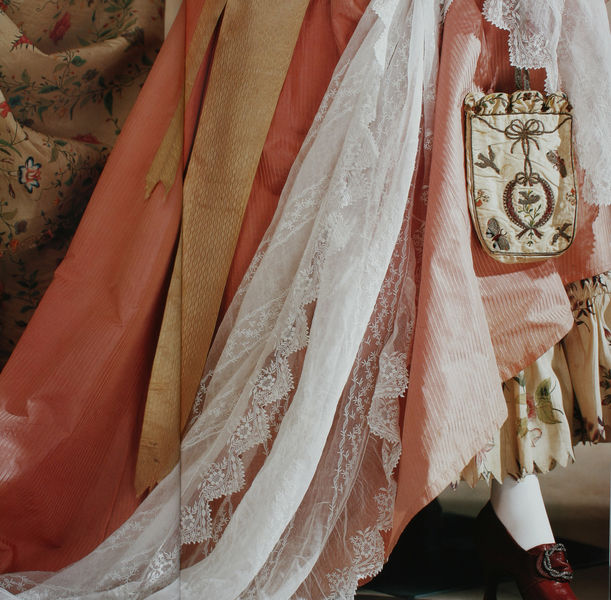
Titel: Kleid (Robe à l'anglaise) - Detail
Standort: Kyoto (Japan)
Institution: Kyoto Costume Institute
Schlagwörter: adler, blätter, fuß, schatten, vogel, weiß, ocker, ausschnitt, blumen, braun, elegant, frankreich, frau, kleid, licht, orange, blüten, rose, rot, tuch, beige, mode, muster, ornament, rock, band, barock, falten, kleidung, samt, silber, spitze, vorhang, vögel, bestickt, gewand, gold, kostüm, reich, schnur, schnüre, stickerei, stoff, saum, spitzen, schleifen, renaissance, rosa, seide, schärpe, schleppe, farbig, ballet, schuhe, tüll, schichten, blümchen, könig, papst, bordüre, gardine, detail, jaune, floral, ornamente, streifen, robe, kordel, strumpf, faltenwurf, rüschen, transparent, naht, foto, fotografie, photographie, schnalle, strümpfe, cour, unterrock, blumenmuster, blanc, herrscher, beutel, tasche, schuh, kranz, schmetterling, brokat, damast, puppe, girlanden, tracht, fragment, wappen, zacken, biedermeier, schnörkel, geblümt, farbfoto, leder, strumpfhose, durchsichtig, rouge, rötlich, viktorianisch, garderobe, königlich, schnallenschuh, volant, gestickt, absatz, femme, teuer, gewebe, borde, emblem, textil, fleurs, fleur, taft, ludwig, gaze, boucle, broderie, costume, unterkleid, nähte, rote schuhe, oiseau, louis, täschchen, pied, tapisserie, bedruckt, dentelle, habit, photo, soie, roter schuh, bas, tissu, ludwig xiv, chaussure, bourgeoisie, noblesse, geklöppelt, couture, stofftasche, tissus, lacroix, rayure, talon, sac, noble, weiße socken, ruban, stickereine, blweiss, weisse struempfe, schichte, blason, étoffe, tissue, poche, jupon, lrobe, pochette, élégance, traditionnel, touge, chausson\, jupons, sace, 18..